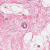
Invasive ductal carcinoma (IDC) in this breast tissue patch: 0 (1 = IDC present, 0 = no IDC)